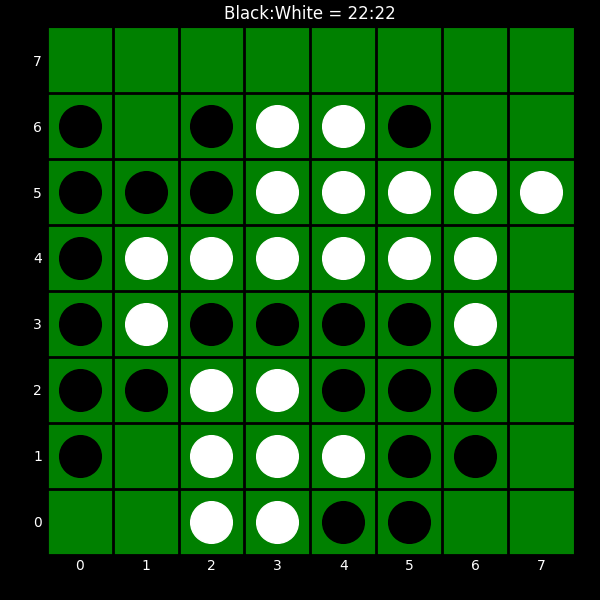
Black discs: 22
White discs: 22